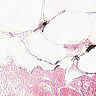
Metastatic tissue present: no